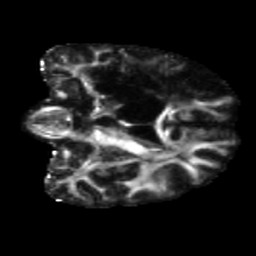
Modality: FA
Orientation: coronal
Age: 60
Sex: male
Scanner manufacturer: siemens
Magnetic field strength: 3 T
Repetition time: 5.47 s
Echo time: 0.0854 s